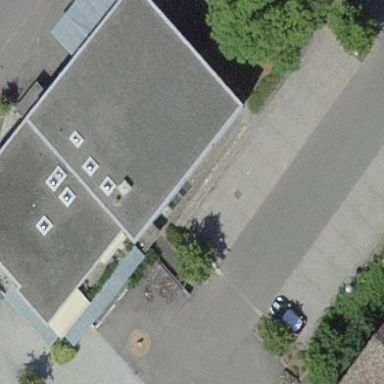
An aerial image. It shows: Building that serves as post office.